Question: I just 'quick create' a website in windows azure with the simple step below and it's an IIS8.0 based site.

How to install Varnish in front of this IIS server in windows azure?
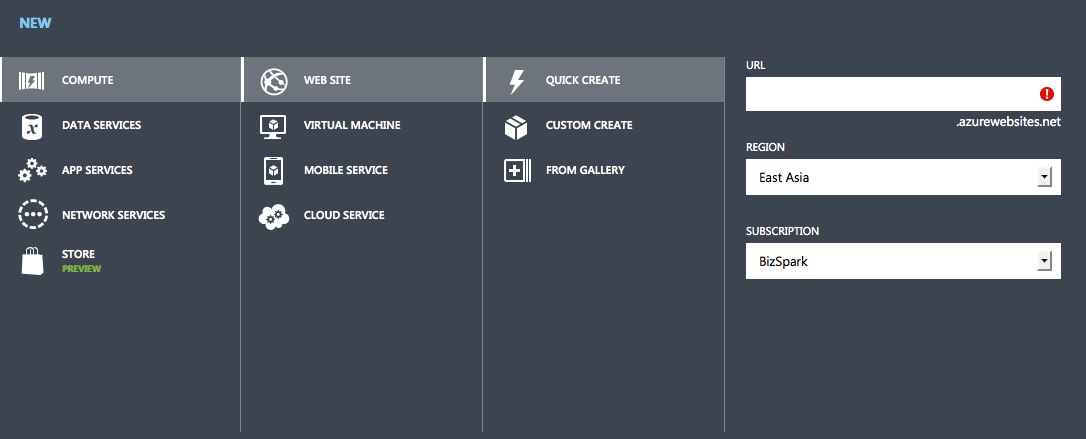
Answer: You can't run Varnish on a website which is actually not just standard IIS (see: <URL>. As others have said you'll need to run a VM to install Varnish.